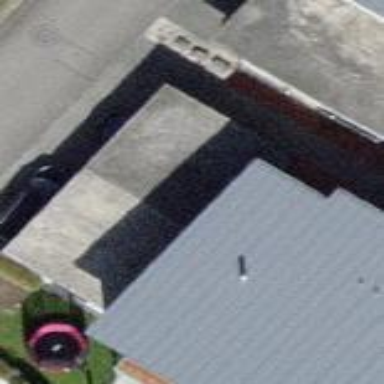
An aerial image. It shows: Garage building.